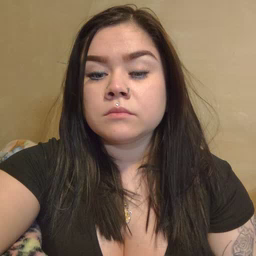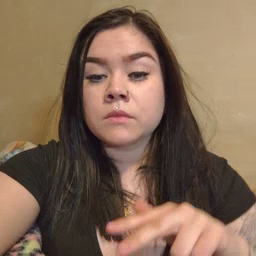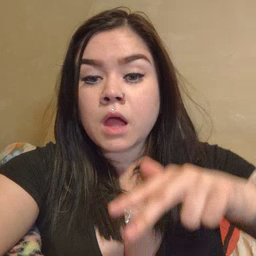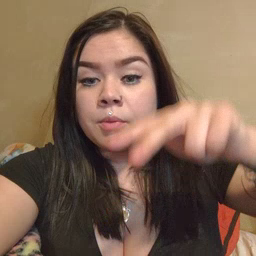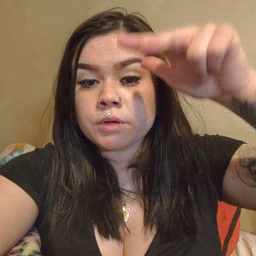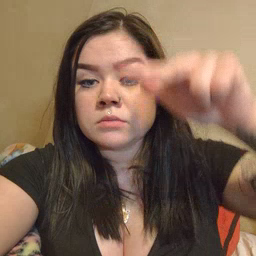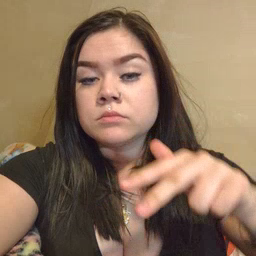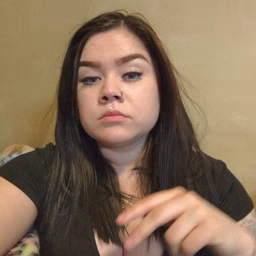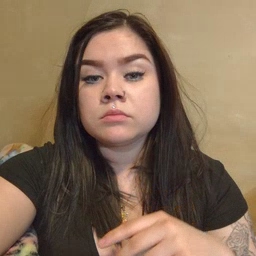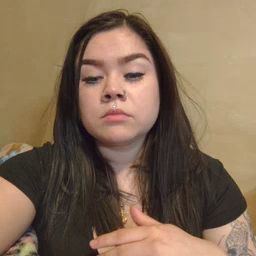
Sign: helicopter